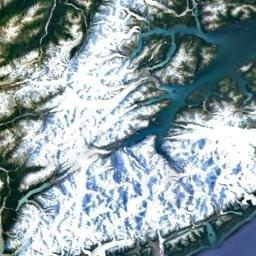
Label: snowberg